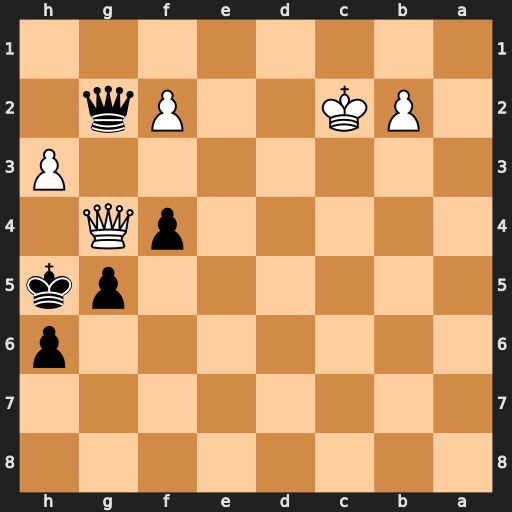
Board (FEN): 8/8/7p/6pk/5pQ1/7P/1PK2Pq1/8
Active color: b
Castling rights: -
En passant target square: -
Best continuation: Qxg4 hxg4+ Kxg4